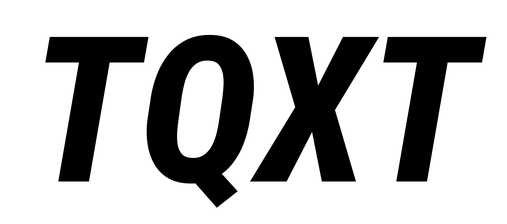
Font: Roboto-Italic_Condensed_ExtraBold_Italic